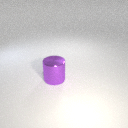
large purple metal cylinder